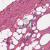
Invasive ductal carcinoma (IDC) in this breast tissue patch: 0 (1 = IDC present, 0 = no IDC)